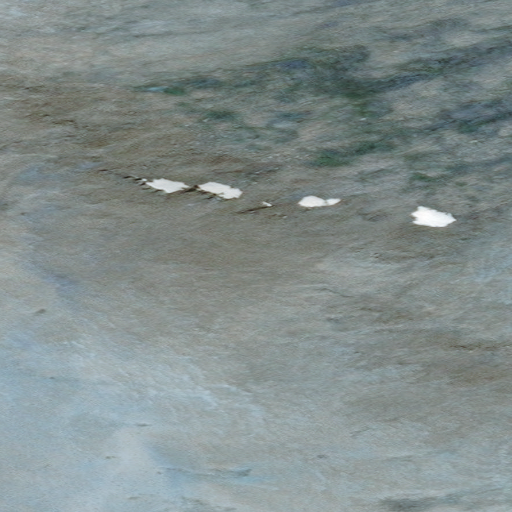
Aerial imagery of mountain in Alaska named Baldy Mountain containing only unknown